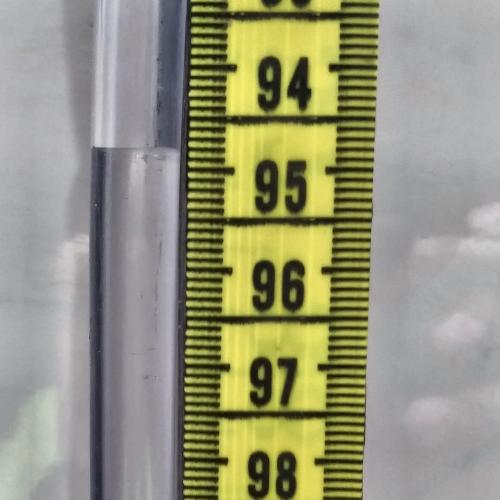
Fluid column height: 94.8 cm